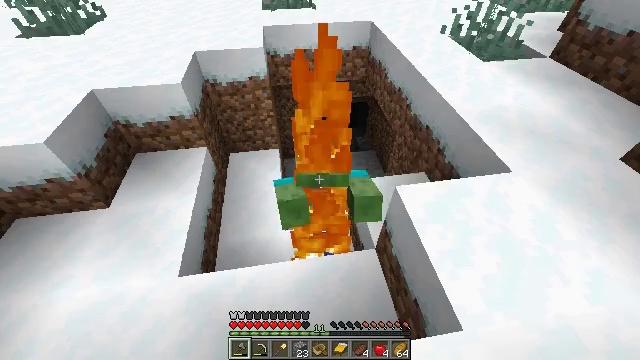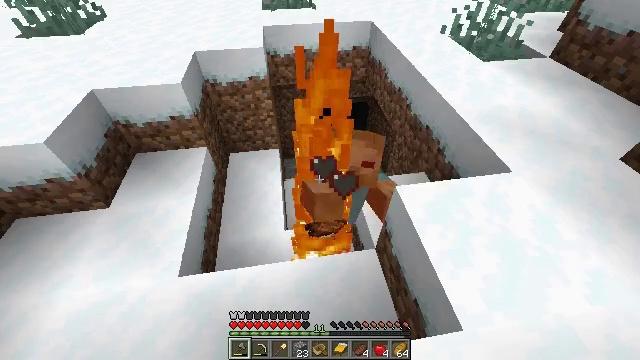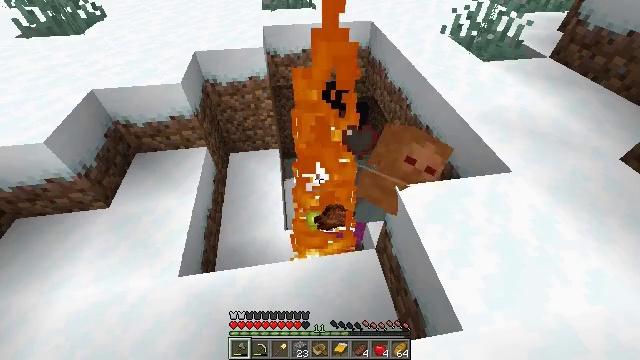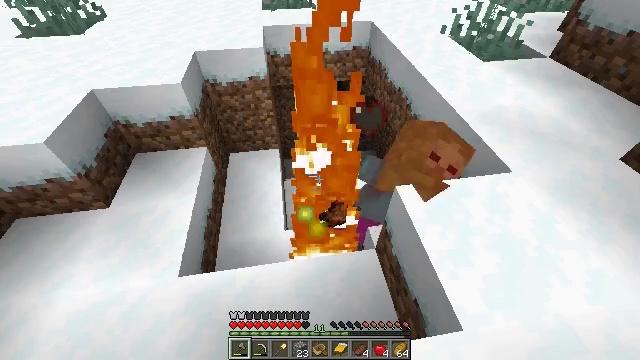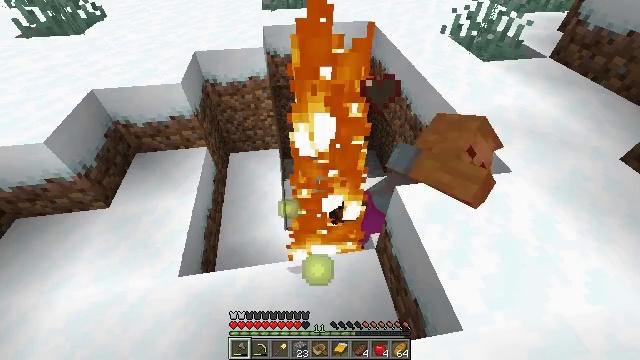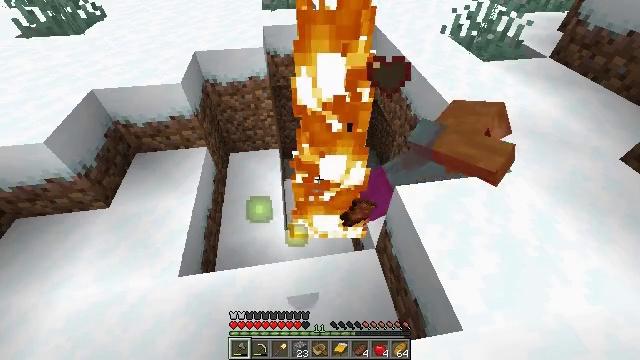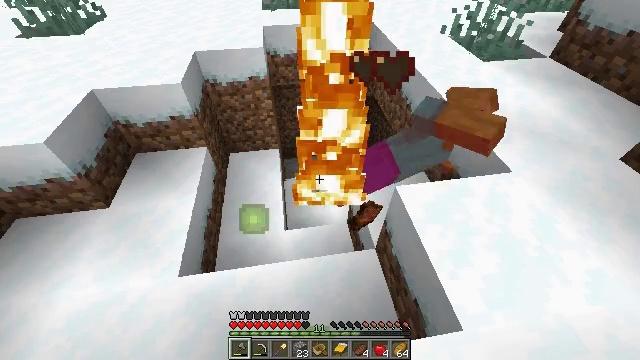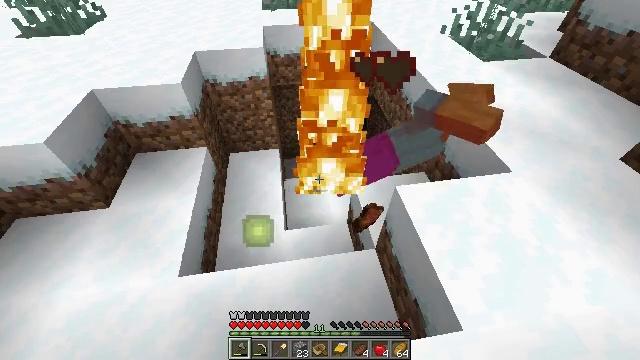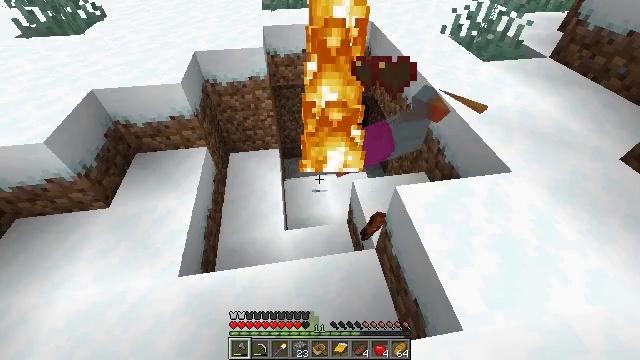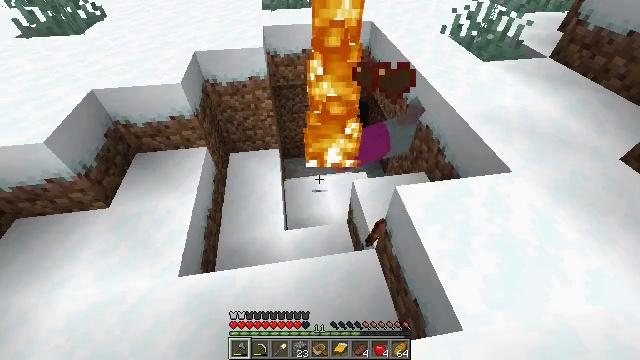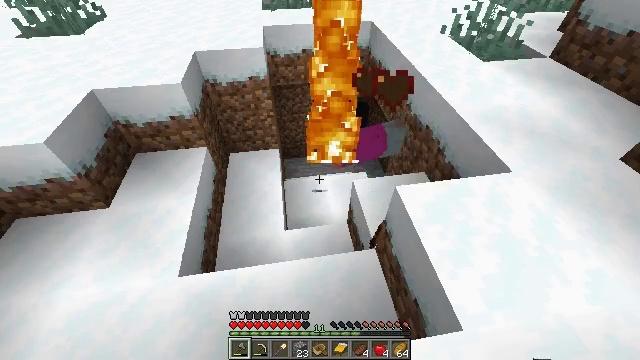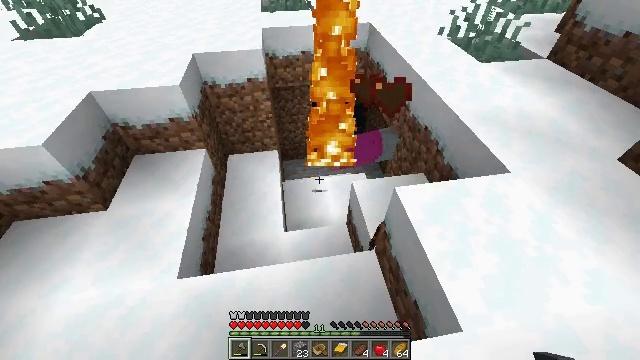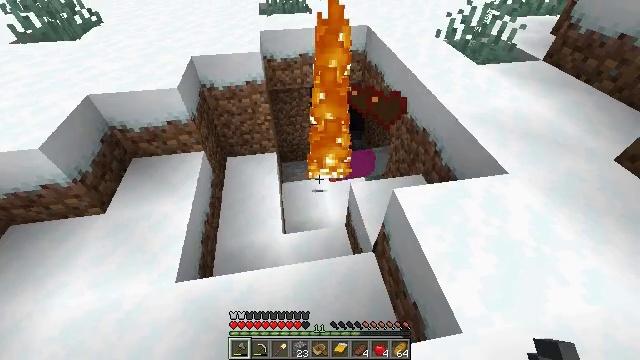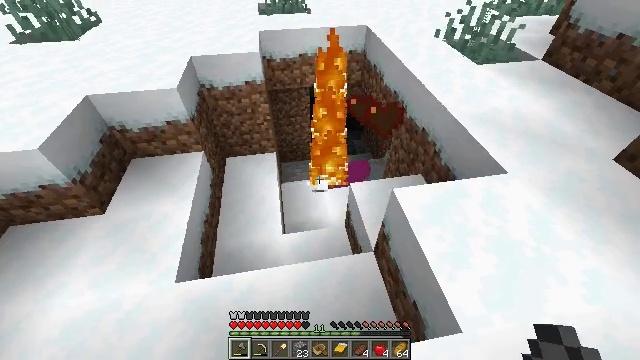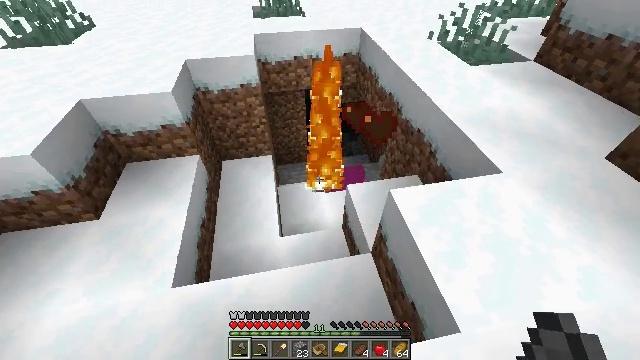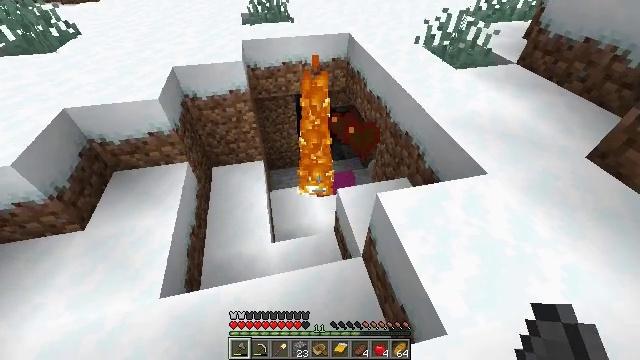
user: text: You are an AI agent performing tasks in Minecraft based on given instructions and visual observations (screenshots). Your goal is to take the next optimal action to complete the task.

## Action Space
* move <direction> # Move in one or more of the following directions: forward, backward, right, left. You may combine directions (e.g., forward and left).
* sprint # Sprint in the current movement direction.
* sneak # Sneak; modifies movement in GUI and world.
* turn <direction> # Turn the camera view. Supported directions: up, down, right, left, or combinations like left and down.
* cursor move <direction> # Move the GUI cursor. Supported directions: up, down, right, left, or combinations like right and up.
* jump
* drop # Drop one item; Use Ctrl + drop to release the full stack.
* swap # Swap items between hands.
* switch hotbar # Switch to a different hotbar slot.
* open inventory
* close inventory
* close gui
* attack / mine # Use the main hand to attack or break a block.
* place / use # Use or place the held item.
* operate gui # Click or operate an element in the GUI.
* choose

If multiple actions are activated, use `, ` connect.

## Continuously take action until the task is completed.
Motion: motion action
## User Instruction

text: Shovel the snow to gather it.
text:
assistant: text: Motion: no_op
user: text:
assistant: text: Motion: no_op
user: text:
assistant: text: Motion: no_op
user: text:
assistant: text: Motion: no_op
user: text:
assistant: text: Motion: no_op
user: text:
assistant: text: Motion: no_op
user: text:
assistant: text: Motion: no_op
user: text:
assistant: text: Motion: no_op
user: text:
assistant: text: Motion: no_op
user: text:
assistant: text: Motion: no_op
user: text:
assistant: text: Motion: no_op
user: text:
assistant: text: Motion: no_op
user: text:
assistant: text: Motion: no_op
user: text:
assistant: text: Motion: turn right
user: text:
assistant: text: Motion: move right, turn right
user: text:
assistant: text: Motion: move right, turn right and up
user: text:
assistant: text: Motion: move right, turn right and up
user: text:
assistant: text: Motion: move right, turn up
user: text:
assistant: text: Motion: move right, turn up
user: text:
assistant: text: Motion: move forward and move right
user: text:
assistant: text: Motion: move forward and move right
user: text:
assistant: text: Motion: move forward and move right
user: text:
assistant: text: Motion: move forward and move right, sprint
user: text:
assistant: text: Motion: move forward, sprint
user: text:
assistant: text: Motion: move forward, sprint
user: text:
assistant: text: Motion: move forward, sprint
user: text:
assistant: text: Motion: move forward, sprint, turn up
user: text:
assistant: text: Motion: move forward, sprint, turn left and up
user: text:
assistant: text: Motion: move forward, sprint, turn left and up
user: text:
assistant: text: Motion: move forward, sprint, turn left and up